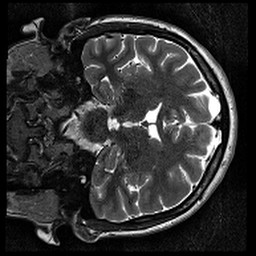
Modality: T2w
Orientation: coronal